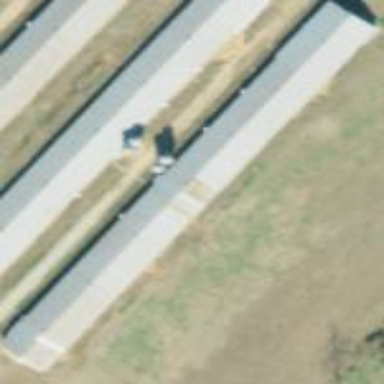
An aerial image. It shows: Poultry house.